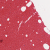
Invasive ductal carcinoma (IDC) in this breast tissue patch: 0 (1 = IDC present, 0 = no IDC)